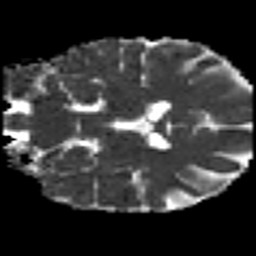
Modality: MD
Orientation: coronal
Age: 25
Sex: female
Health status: healthy
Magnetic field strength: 3 T
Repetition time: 8.4 s
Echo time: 0.0926 s